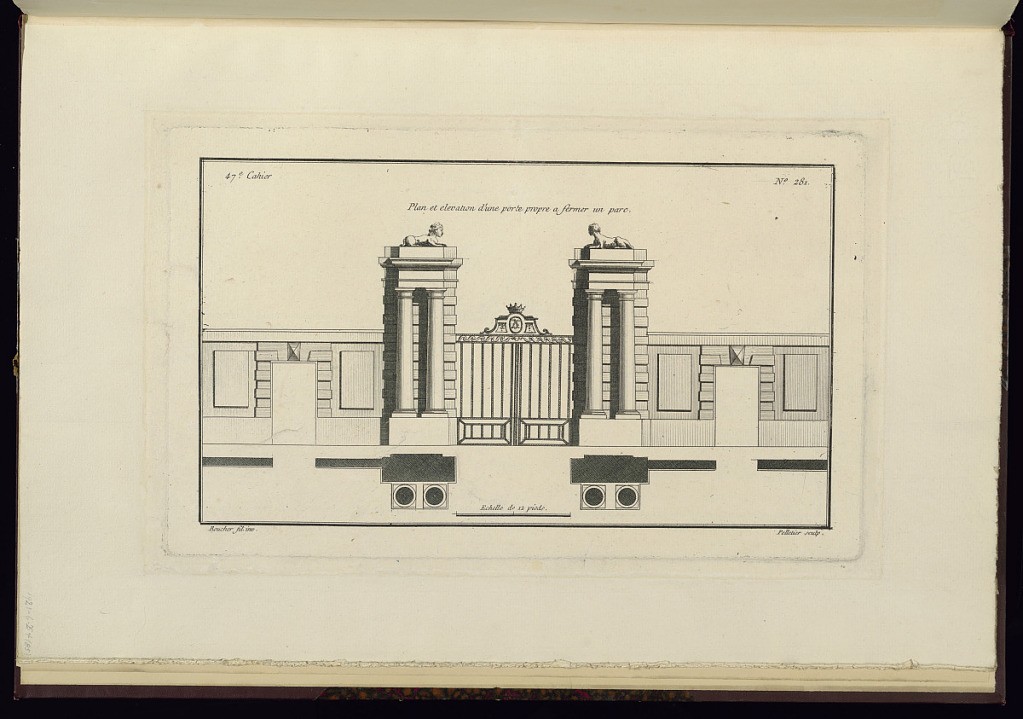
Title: Plan et elevation d'une porte propre a fermer un parc
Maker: Juste-François Boucher, French, 1736 – 1782
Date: ca. 1775
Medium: Engraving on off white laid paper
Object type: Print
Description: Plan and Elevation of an iron gate decorated with wave pattern, monogram and a crown. On the sides of the gates are sphynxes. The plate is signed.